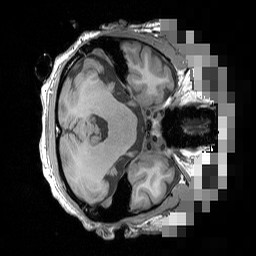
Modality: T1w
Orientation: axial
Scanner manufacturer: siemens
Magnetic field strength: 3 T
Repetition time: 1.5 s
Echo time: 0.00291 s